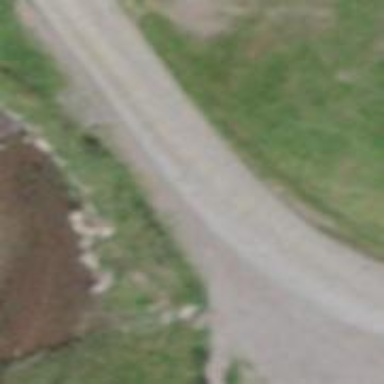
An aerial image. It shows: Asphalt track of grade1 for agricultural vehicles.